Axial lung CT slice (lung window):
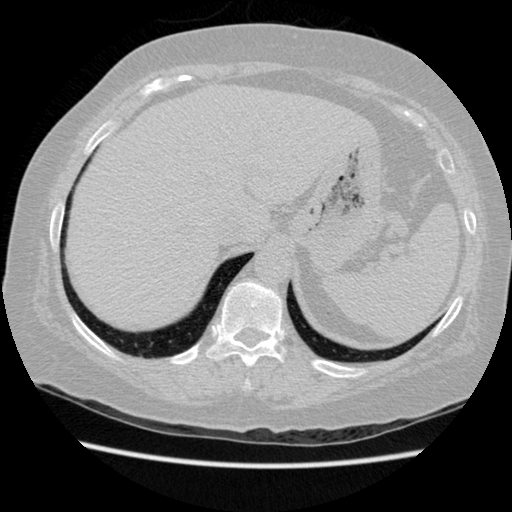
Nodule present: no